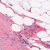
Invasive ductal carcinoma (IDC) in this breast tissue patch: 0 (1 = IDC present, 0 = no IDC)